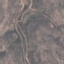
Land use / land cover: HerbaceousVegetation